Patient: sex F, age 57
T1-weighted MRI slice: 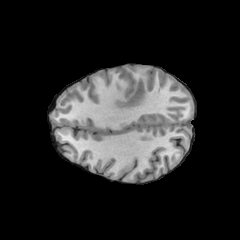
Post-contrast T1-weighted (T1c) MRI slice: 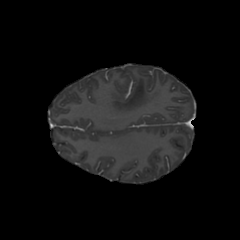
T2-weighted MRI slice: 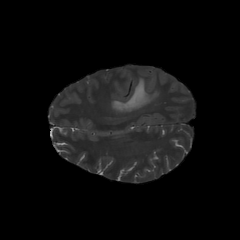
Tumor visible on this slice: yes
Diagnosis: Glioblastoma, IDH-wildtype
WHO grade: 4